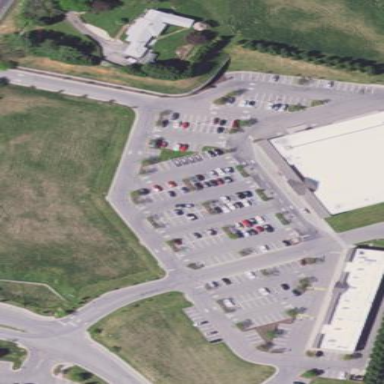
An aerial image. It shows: Parking area.